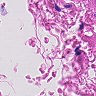
Metastatic tissue present: no